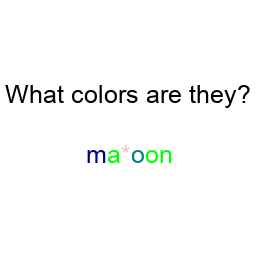
Color: navy, lime, pink, teal, lime, lime
Color name shown: maroon
Background color: white
Question text color: black